Interaction volume radius: 10 \u00c5
Interaction volume height: 15 \u00c5
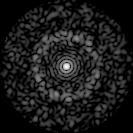
Disorder parameter: 0.8384